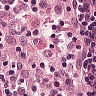
Metastatic tissue present: no